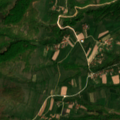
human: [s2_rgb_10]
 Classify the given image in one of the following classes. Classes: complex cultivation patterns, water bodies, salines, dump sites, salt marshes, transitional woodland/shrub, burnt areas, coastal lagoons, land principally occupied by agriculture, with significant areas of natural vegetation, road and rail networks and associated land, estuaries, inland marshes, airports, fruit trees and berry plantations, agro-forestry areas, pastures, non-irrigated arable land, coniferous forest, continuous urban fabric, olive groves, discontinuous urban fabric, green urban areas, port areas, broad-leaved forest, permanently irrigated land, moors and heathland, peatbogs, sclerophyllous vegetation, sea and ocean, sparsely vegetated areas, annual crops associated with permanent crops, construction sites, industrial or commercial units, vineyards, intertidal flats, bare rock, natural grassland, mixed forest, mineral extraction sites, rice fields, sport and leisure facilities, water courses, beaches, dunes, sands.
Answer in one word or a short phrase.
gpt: complex cultivation patterns, land principally occupied by agriculture, with significant areas of natural vegetation, broad-leaved forest